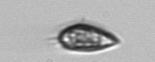
Label: Prorocentrum_triestinum